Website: home-depot
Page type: customer-info-address
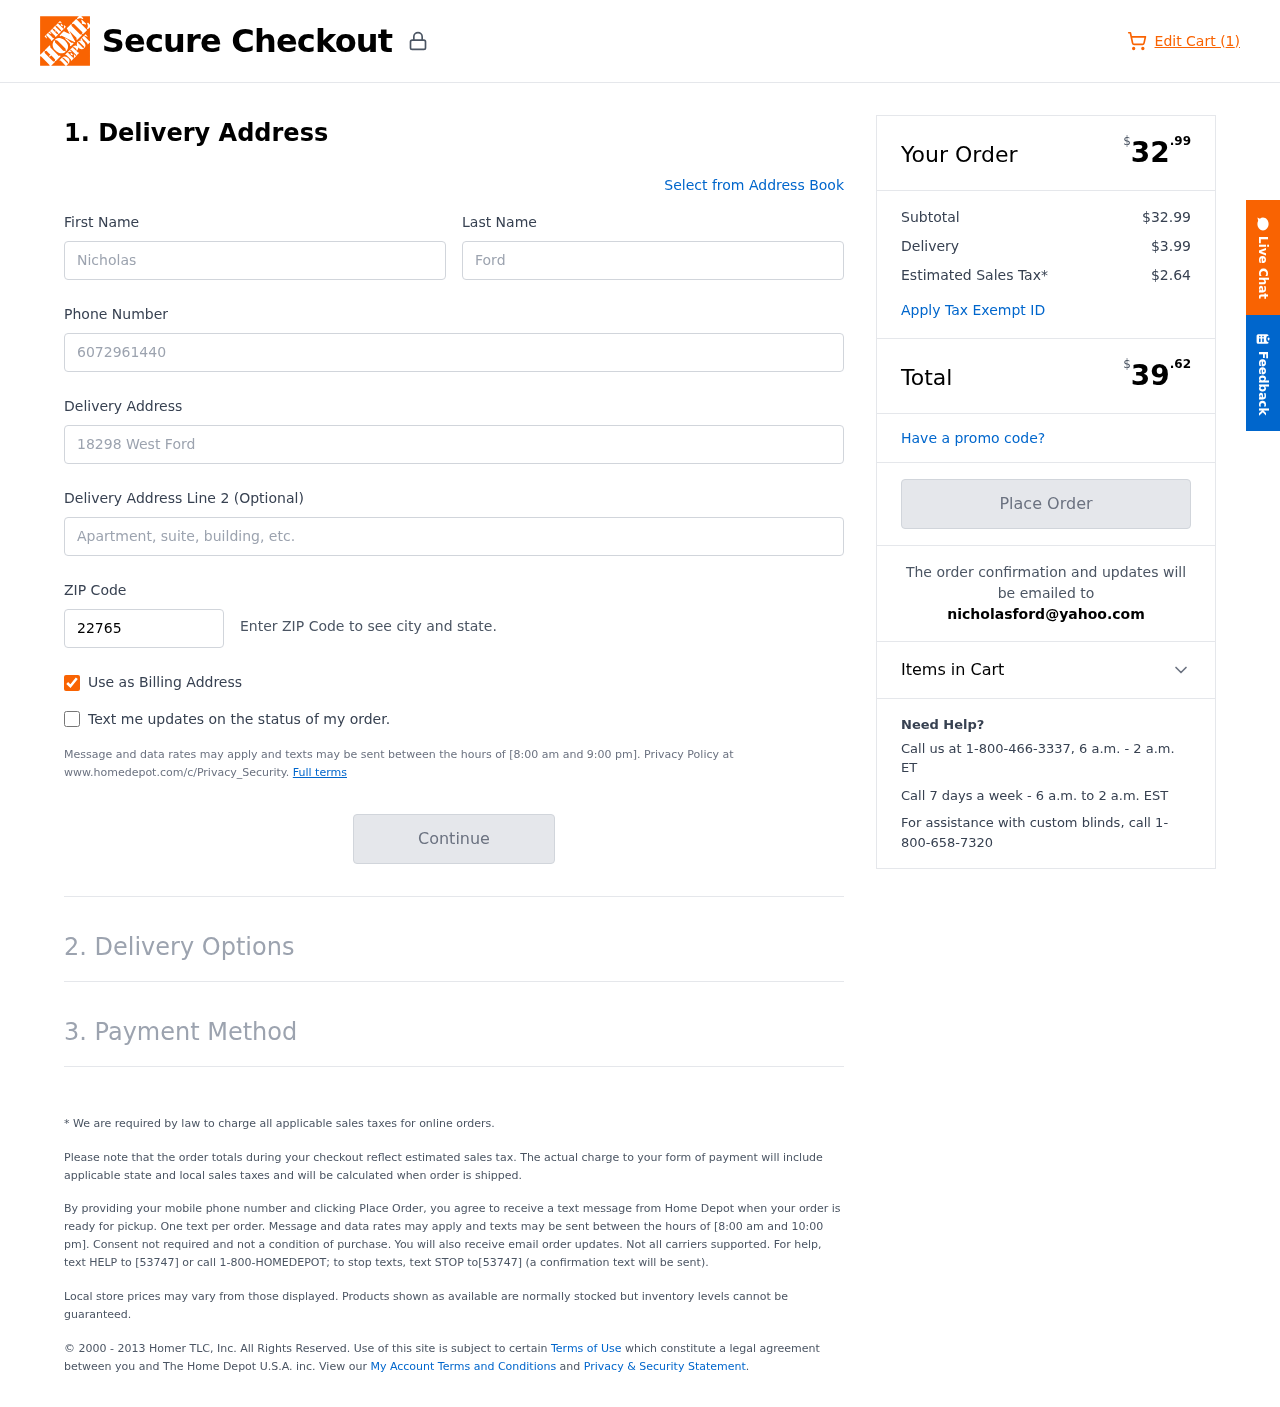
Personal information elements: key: PII_EMAIL
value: nicholasford@yahoo.com
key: PII_FIRSTNAME
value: Nicholas
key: PII_LASTNAME
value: Ford
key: PII_PHONE
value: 6072961440
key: PII_POSTCODE
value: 22765
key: PII_STREET
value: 18298 West Ford
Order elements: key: ORDER_NUM_ITEMS
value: Edit Cart (1)
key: ORDER_SUBTOTAL_HEADER
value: $32.99
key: ORDER_SUBTOTAL
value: $32.99
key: ORDER_SHIPPING_COST
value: $3.99
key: ORDER_TAX
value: $2.64
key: ORDER_TOTAL2
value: $39.62